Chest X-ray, AP view. Patient: 46 years old, sex M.
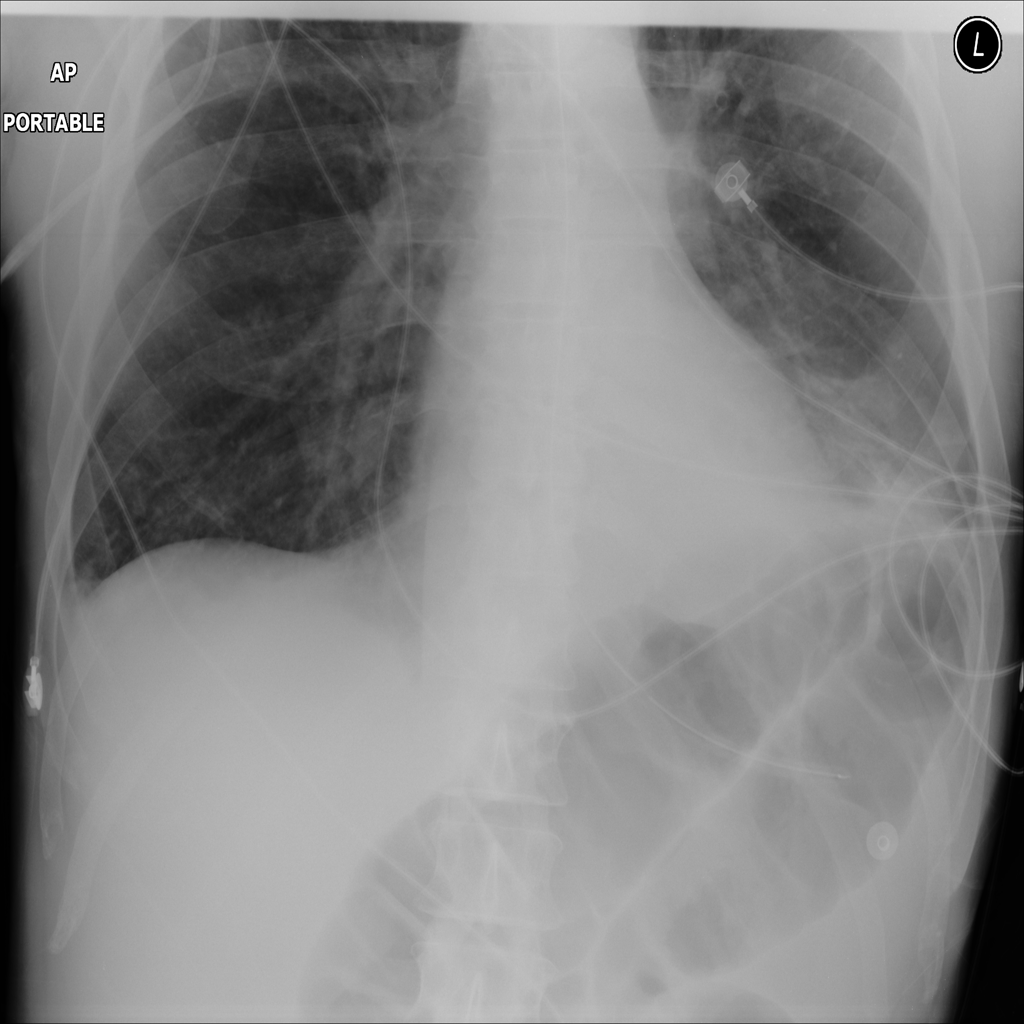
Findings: No Finding